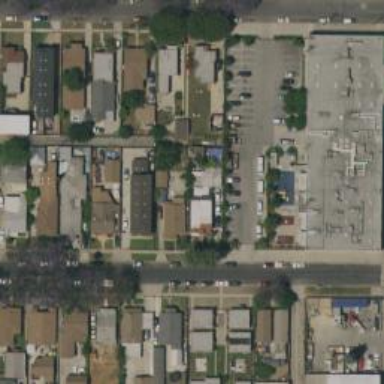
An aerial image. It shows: Alleyway designated as service road.